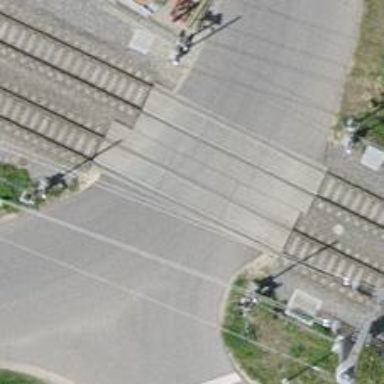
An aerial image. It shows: Railway level crossing.